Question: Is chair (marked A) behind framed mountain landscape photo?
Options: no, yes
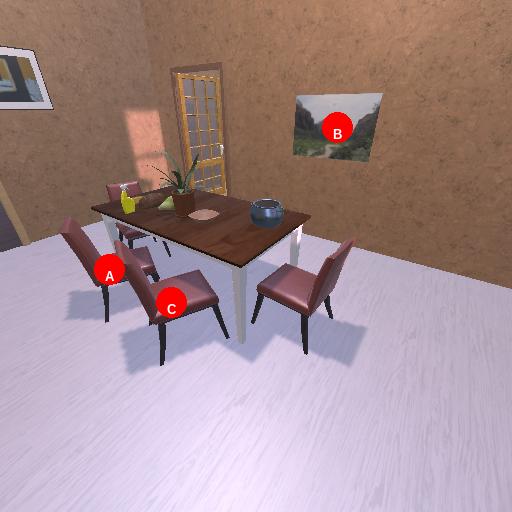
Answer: no